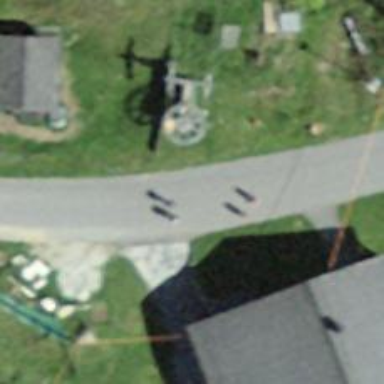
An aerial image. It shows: Pylon used for aerialway.